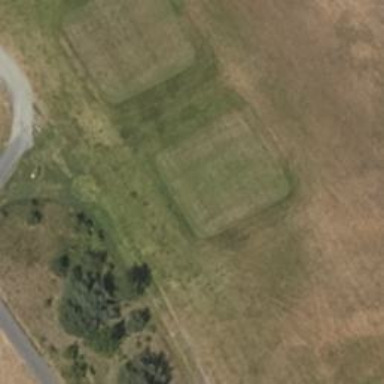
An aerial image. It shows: Golf tee.